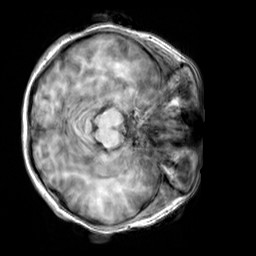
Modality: T1w
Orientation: axial
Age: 24
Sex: female
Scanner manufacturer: siemens
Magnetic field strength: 3 T
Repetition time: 2.3 s
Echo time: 0.00303 s